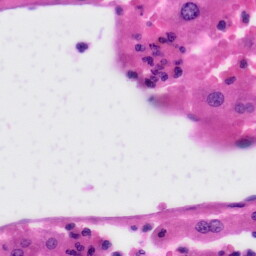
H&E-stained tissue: Liver